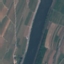
Label: River